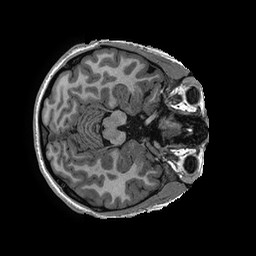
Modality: T1w
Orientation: axial
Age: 23
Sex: female
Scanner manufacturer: ge
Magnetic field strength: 3 T
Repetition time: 0.006952 s
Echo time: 0.00292 s